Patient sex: F
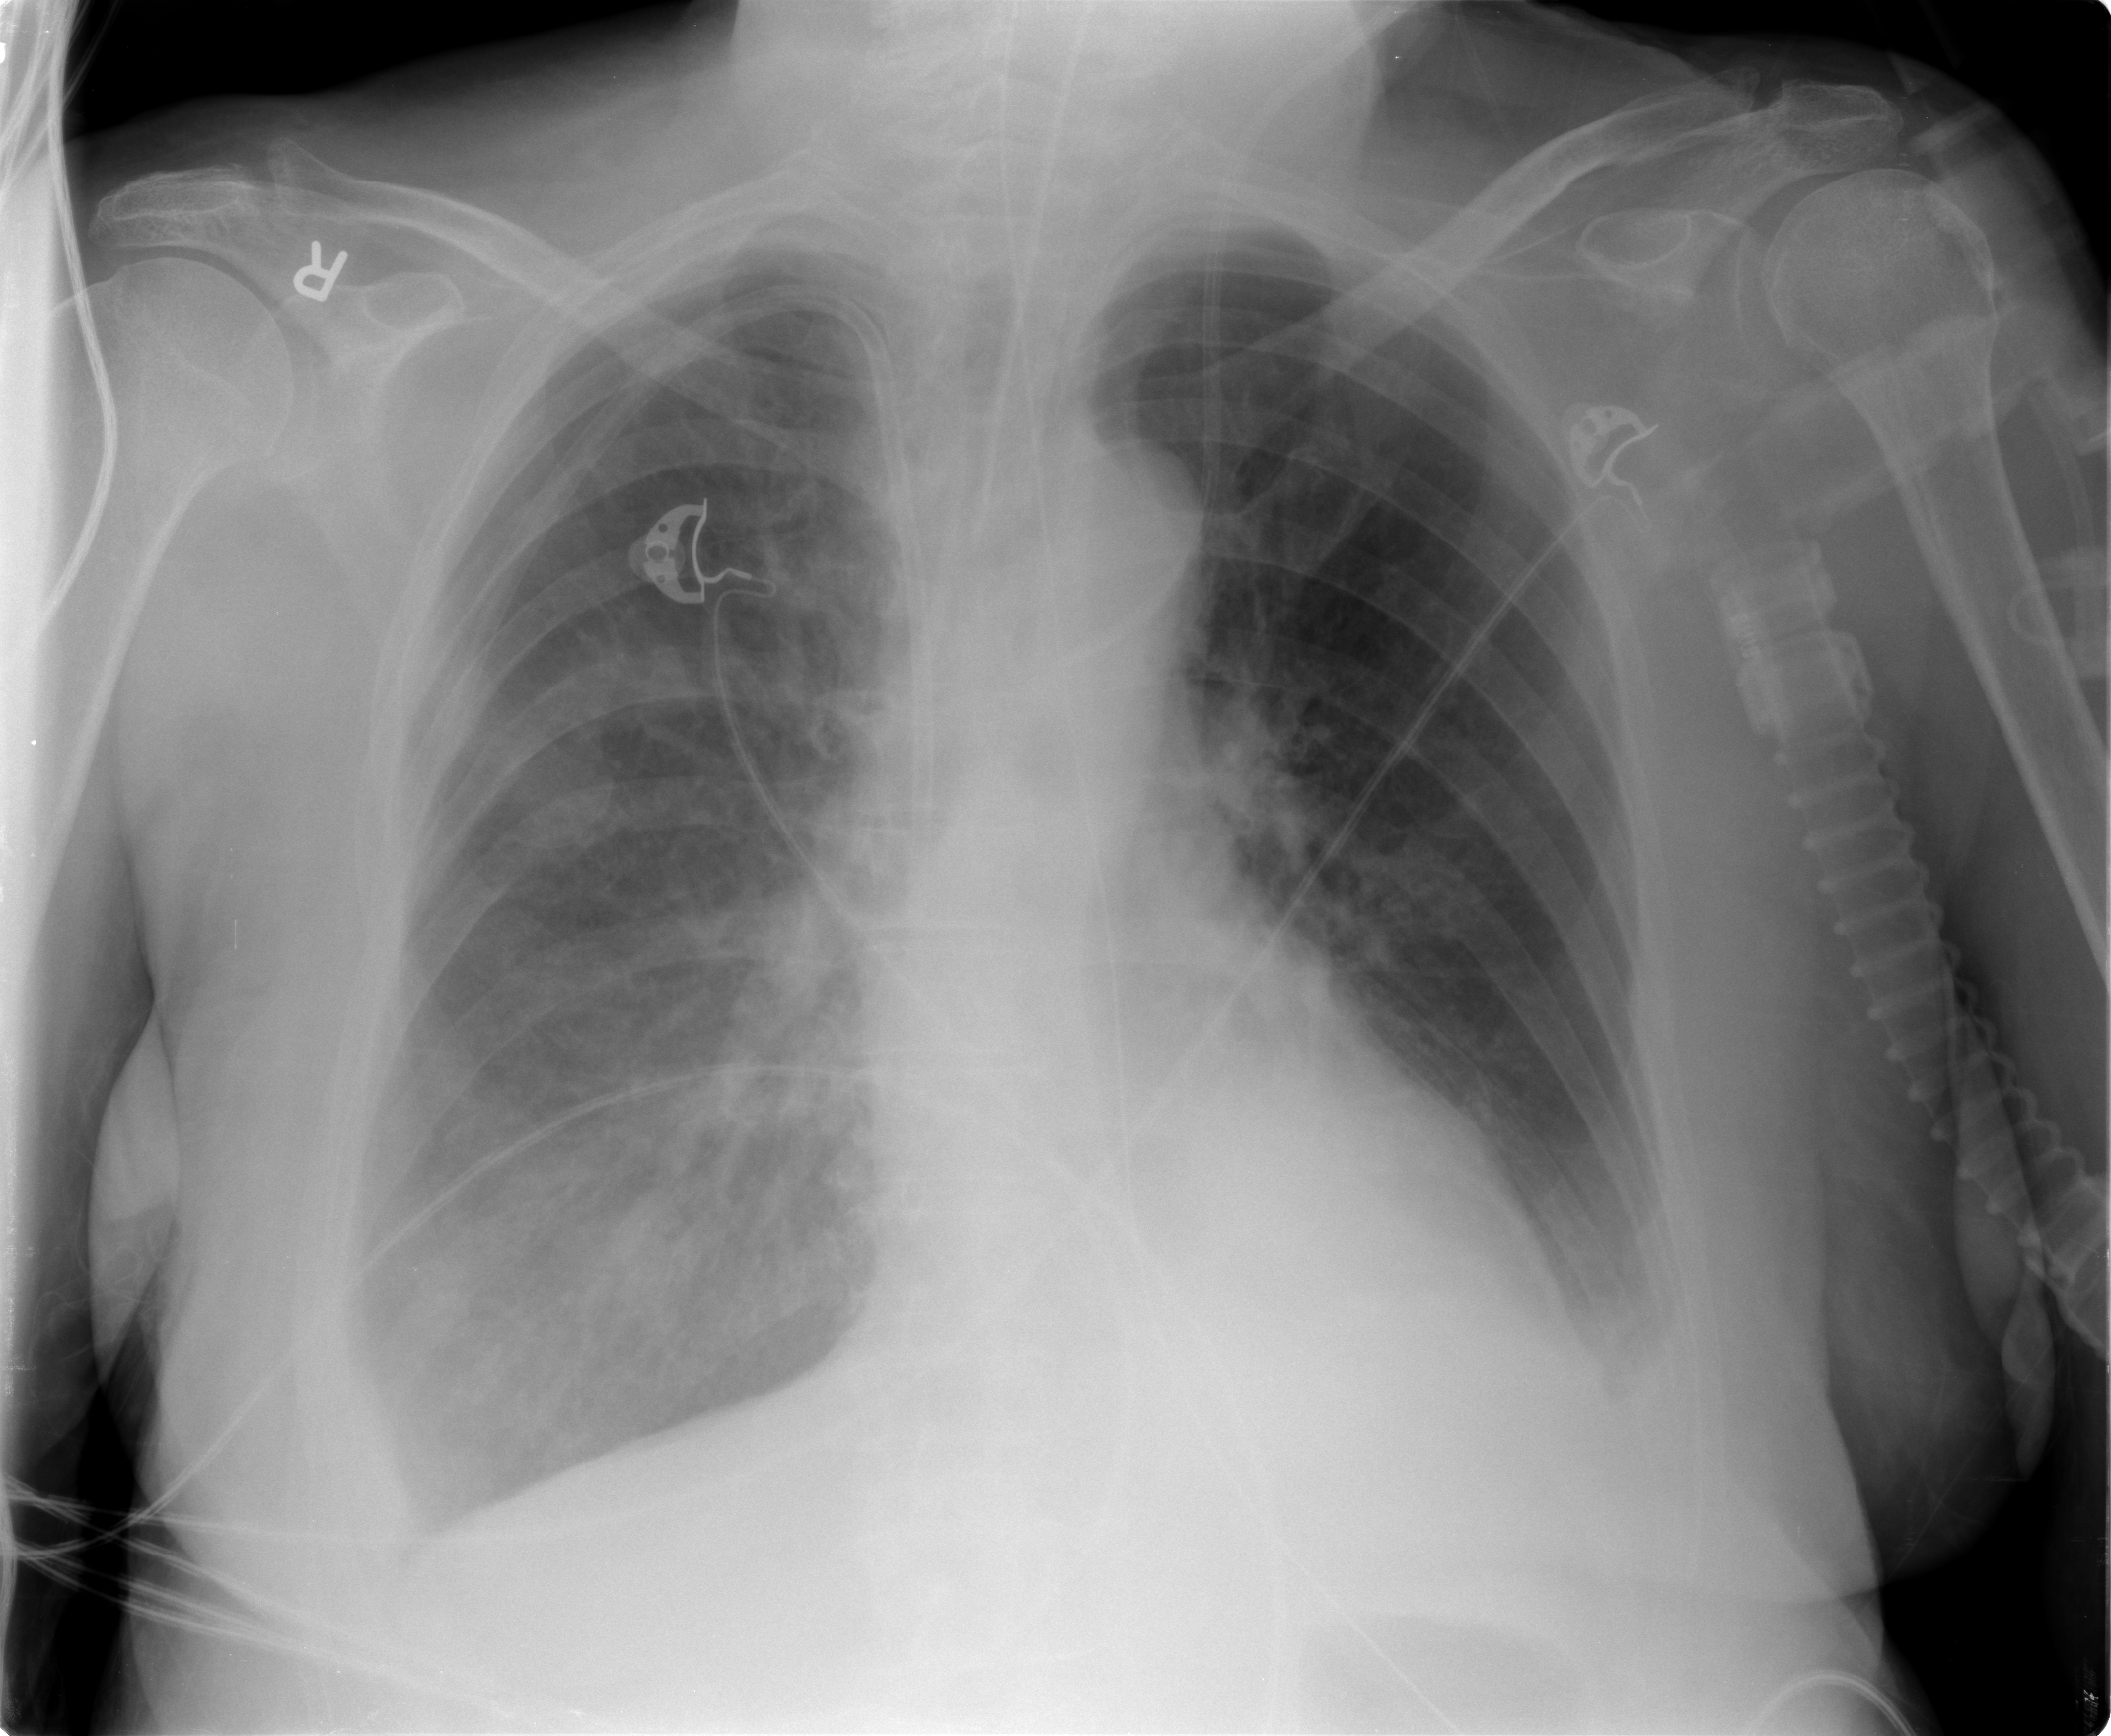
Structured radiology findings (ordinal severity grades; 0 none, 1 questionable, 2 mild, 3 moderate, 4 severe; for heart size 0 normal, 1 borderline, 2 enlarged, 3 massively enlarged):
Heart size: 0
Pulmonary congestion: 2
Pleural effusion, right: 3
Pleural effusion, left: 2
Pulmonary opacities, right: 2
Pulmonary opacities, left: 0
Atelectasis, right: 2
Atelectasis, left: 2